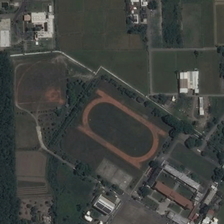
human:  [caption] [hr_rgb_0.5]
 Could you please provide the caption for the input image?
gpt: a playground with a baseball field and several buildings are scattered in meadows in a resort .

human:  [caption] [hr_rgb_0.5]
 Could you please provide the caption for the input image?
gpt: a playground with a baseball field and several buildings are scattered in meadows in a resort .

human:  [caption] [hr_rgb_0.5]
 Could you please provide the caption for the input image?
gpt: a playground with a baseball field and several buildings are scattered in meadows in a resort .

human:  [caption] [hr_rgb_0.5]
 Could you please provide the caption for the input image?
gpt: a playground with a baseball field and several buildings are scattered in meadows in a resort .

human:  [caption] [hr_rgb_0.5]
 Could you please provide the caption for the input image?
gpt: a playground with a baseball field and several buildings are scattered in meadows in a resort .